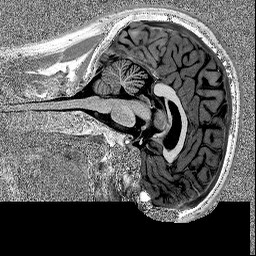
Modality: MP2RAGE
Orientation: sagittal
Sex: male